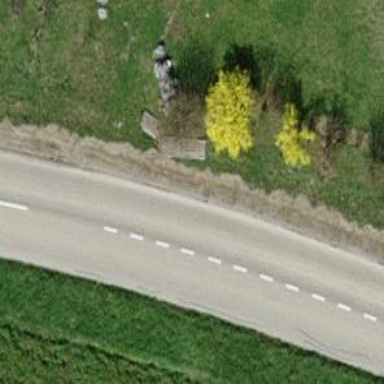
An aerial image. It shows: Secondary road.